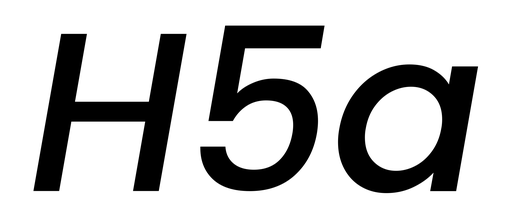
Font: Poppins-MediumItalic